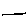
Label: line